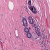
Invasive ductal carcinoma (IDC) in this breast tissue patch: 0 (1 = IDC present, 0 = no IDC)